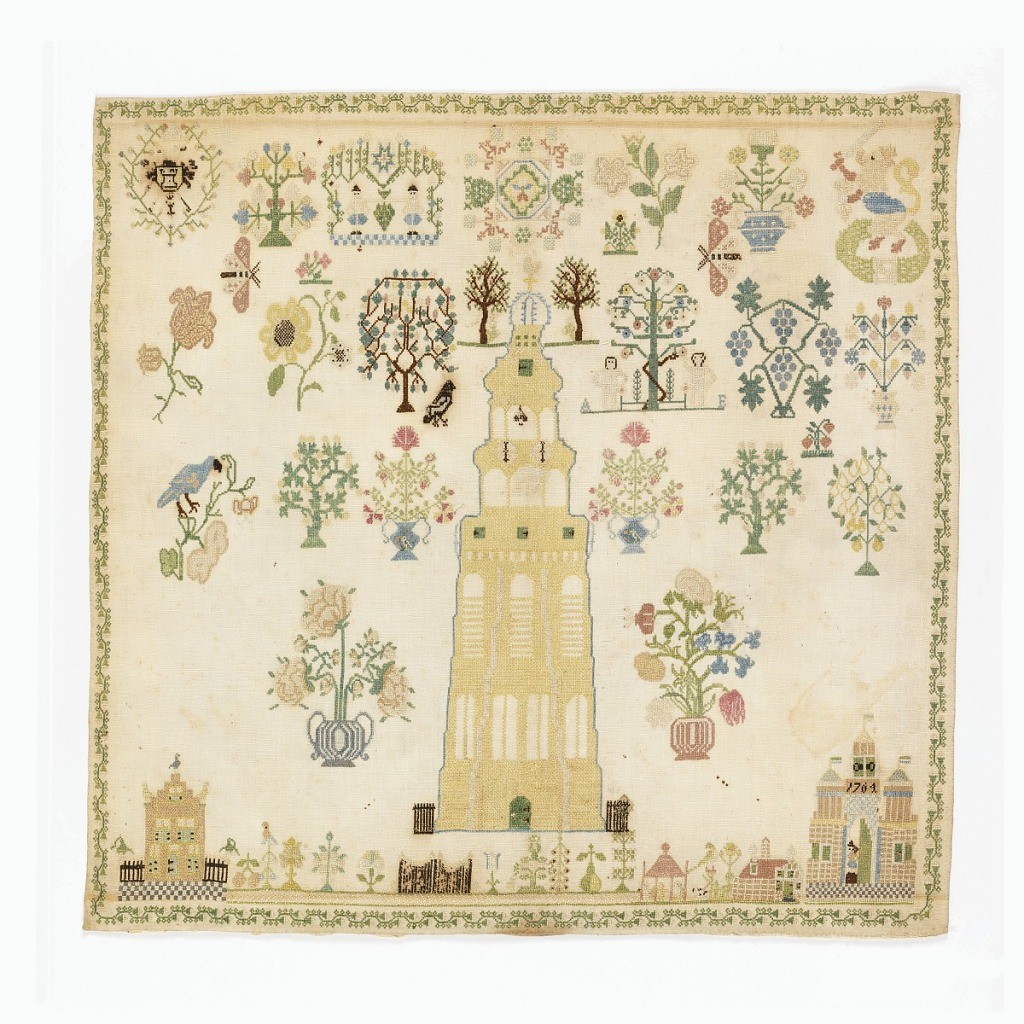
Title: Sampler
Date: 1764
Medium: silk embroidery on cotton foundation Technique: embroidered in cross stitches on plain weave foundation
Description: Within an acorn border, isolated motifs with a town at the bottom dominated by a large yellow tower.  Netherlands lion in a Holland garden, symbol of the United Provinces, at upper right.  Coat of arms of Middelburg at upper left. Unfinished